Current action and preconditions to check: path_clear

Your task: For each precondition in the list above, predict whether it will hold at this action.

Consider the current scene as observed from the mobile robot's camera, and analyze the predicted future states of all dynamic agents (e.g., people, animals, vehicles, or any moving entities) within the NEXT SECOND.

IMPORTANT: Only answer "very likely" if you are absolutely certain—based on strong, clear evidence—that a dynamic agent will violate the precondition in the predicted future state. Do NOT answer "very likely" for unlikely, ambiguous, or low-probability risks.

Ask yourself for each precondition: Is there a high probability, with clear and convincing evidence, that the predicted future states of any dynamic agent will interfere with the predicted future state of the currently executing action within the NEXT SECOND, causing that precondition to fail?

Assess the risk level based on these predictions. Use "likely" or "very likely" if motions create a clear risk of interference.

Use "neutral" or "improbable" if agents are nearby but their predicted paths are clearly diverging or non-conflicting.

Failure Risk Categories: "very improbable", "improbable", "neutral", "likely", "very likely"

Answer Format: Output ONLY the probability_of_failure value from these categories: "very improbable", "improbable", "neutral", "likely", "very likely"

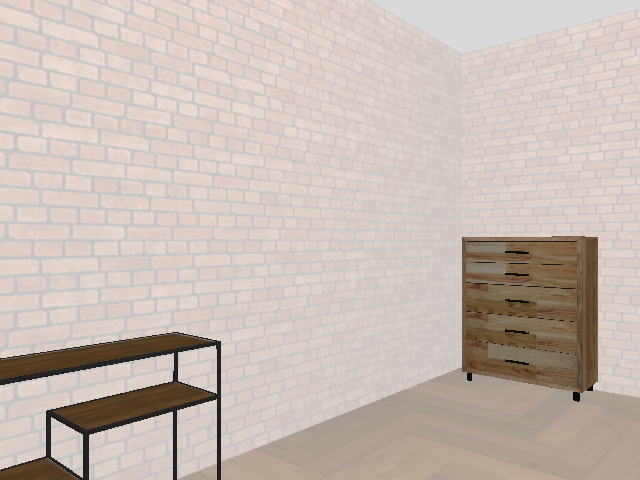

Answer: very improbable